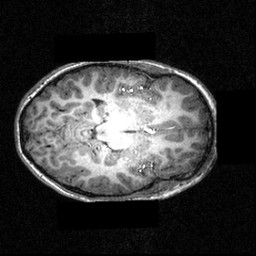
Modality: T1w
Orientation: axial
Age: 12
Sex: female
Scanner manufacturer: siemens
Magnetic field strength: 3.951 T
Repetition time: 1.5 s
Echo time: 0.00335 s